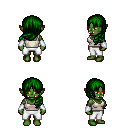
a pixel art fantasy rpg character, female body template, orc, green skin, white pirate shirt, white pants, green left-swept hairstyle, white cloth bracers, four views (front, back, left, right), 2x2 character sprite sheet, small pixel art, hard edges, no anti-aliasing